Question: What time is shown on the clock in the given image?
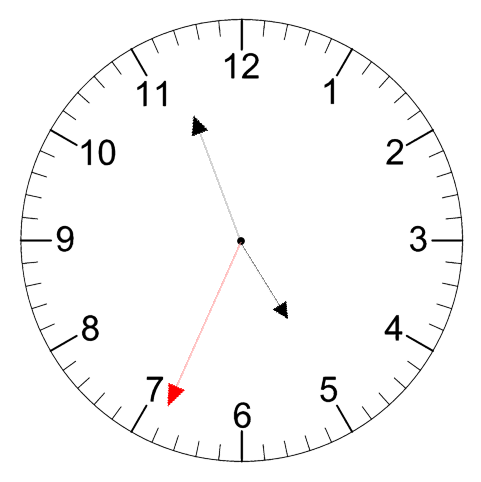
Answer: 04:56:34